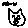
Label: cat